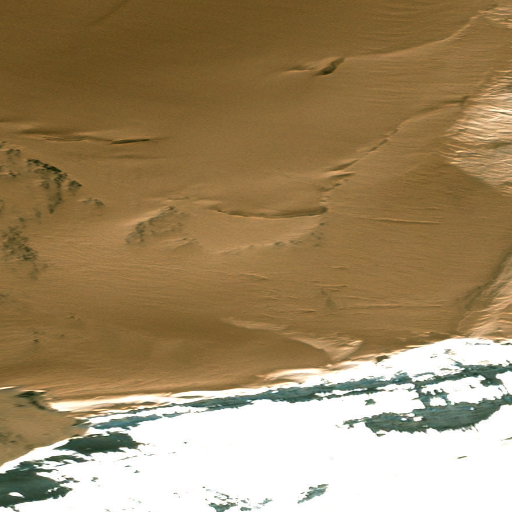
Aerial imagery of mountain in Alaska named Mount Eberly containing only unknown